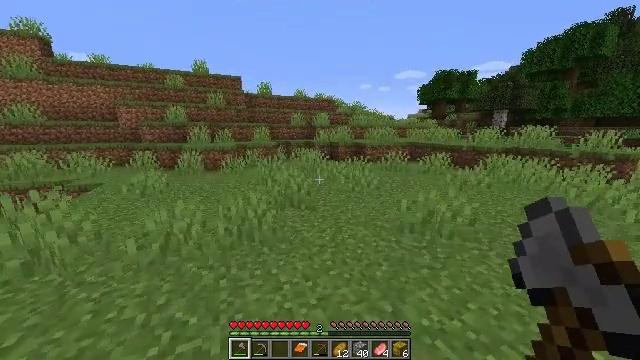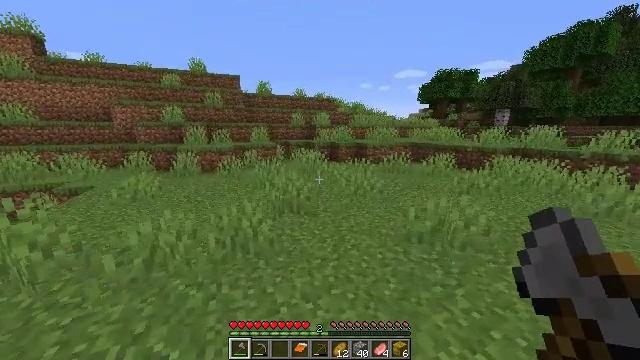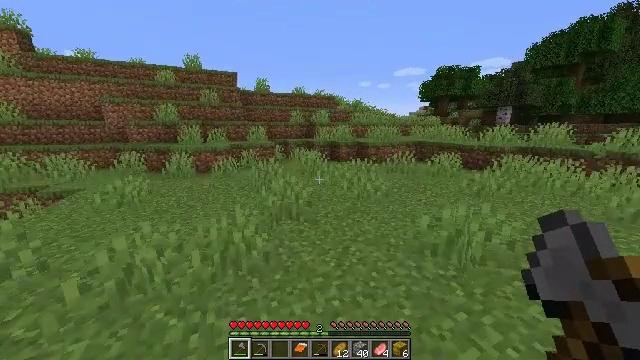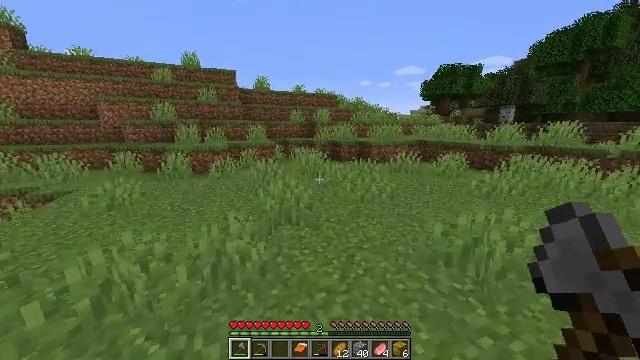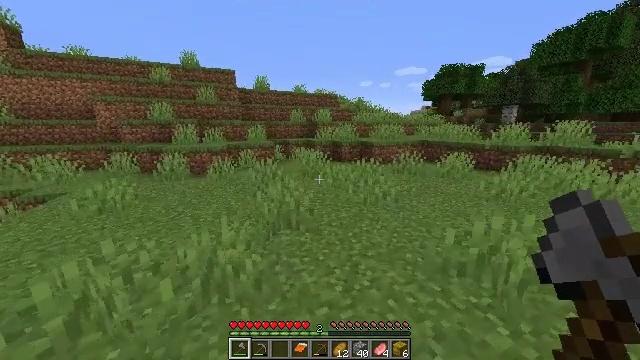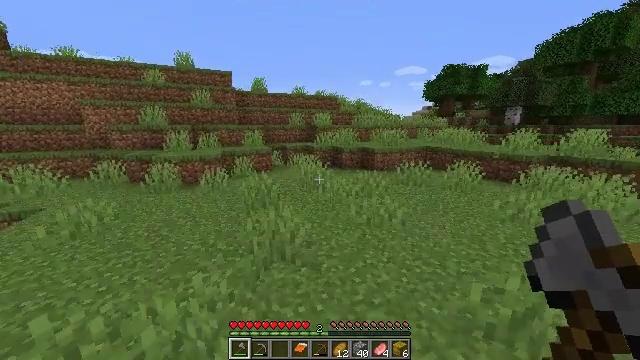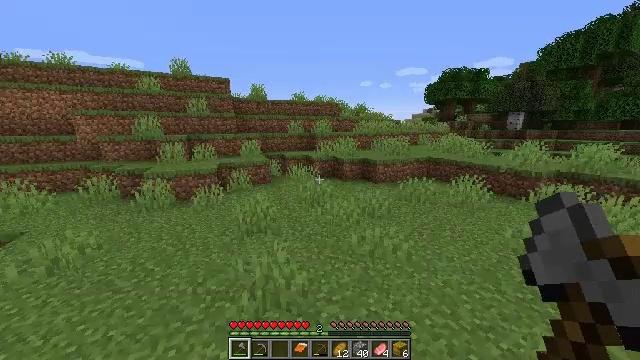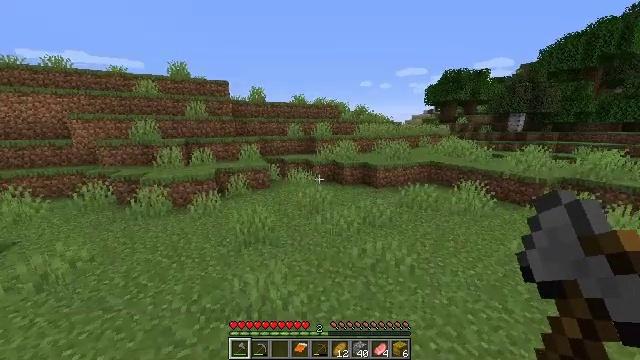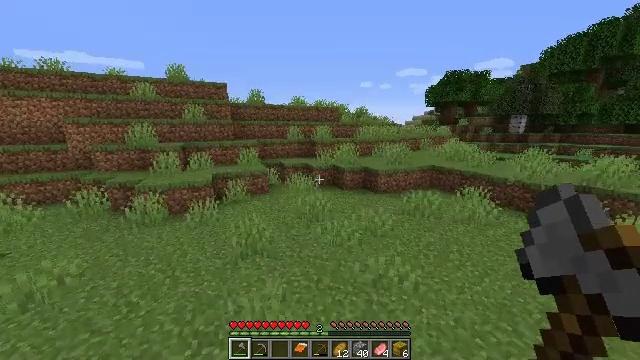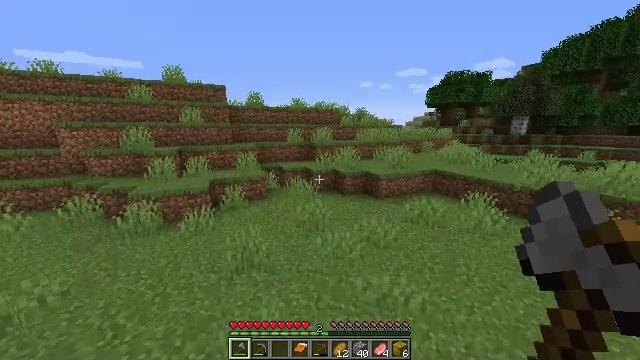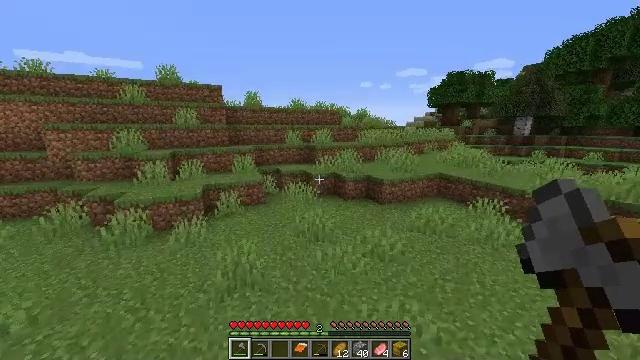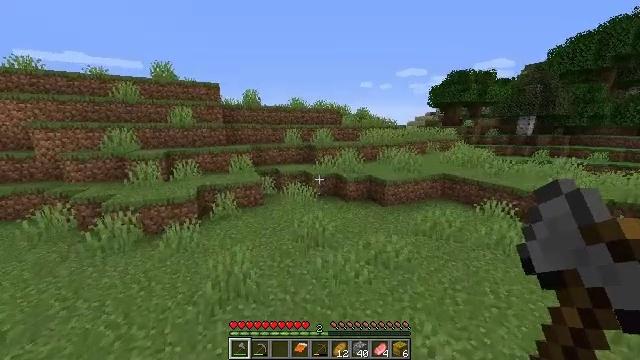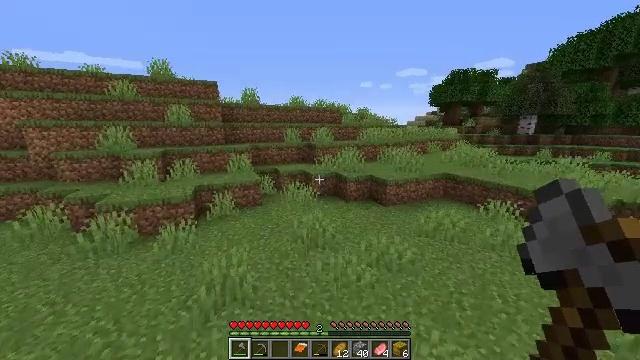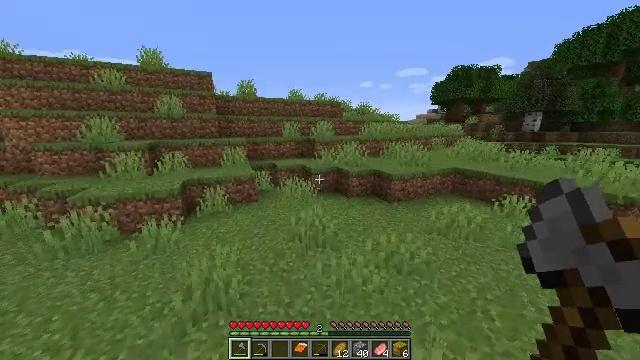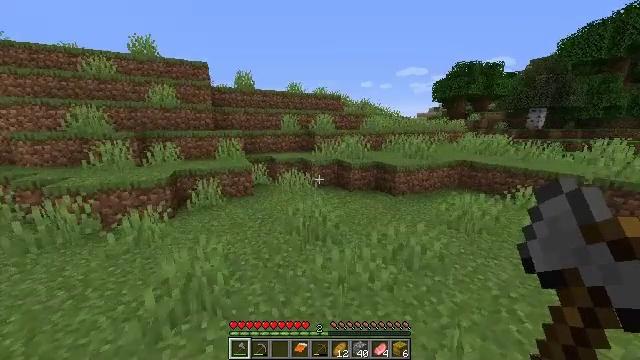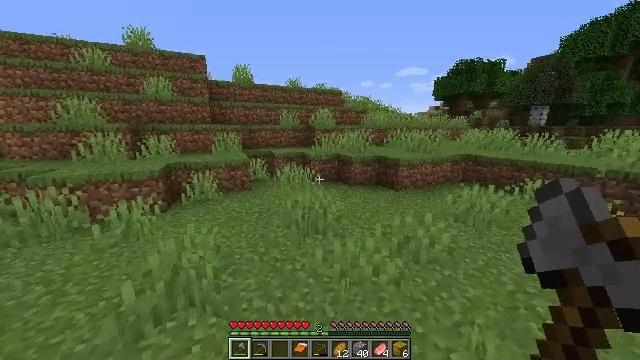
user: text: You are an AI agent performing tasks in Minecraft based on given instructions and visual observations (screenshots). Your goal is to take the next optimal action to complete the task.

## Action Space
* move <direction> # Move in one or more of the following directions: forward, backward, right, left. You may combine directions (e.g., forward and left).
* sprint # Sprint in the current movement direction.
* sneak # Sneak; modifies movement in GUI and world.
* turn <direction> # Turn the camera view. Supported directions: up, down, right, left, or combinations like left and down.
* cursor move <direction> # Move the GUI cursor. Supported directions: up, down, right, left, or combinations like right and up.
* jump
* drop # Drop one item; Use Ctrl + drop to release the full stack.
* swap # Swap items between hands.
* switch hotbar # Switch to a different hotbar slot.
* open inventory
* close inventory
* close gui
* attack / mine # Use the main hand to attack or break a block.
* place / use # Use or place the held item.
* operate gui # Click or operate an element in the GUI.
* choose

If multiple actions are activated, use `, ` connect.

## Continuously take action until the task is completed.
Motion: motion action
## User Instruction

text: Remove a grass block from the inventory.
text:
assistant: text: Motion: move forward
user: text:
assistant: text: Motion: move forward
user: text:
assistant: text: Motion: move forward
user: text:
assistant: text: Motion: move forward
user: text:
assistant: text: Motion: move forward, jump
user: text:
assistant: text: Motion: move forward, jump
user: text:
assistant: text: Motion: move forward, jump
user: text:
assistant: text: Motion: move forward, jump
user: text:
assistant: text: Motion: move forward, jump
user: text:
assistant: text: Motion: move forward
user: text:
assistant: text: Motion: move forward
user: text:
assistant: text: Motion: move forward
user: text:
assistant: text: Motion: move forward
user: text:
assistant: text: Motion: move forward
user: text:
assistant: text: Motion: move forward
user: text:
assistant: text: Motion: move forward, turn right
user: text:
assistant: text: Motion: move forward, turn right
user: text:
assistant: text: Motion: move forward
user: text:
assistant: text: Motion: move forward
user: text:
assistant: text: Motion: move forward
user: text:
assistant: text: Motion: move forward
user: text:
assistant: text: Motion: move forward
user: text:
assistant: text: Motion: move forward
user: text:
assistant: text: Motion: move forward
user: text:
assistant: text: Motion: move forward
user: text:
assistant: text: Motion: move forward
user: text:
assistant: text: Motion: move forward
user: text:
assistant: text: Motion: move forward
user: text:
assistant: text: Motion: move forward
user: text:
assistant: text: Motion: move forward